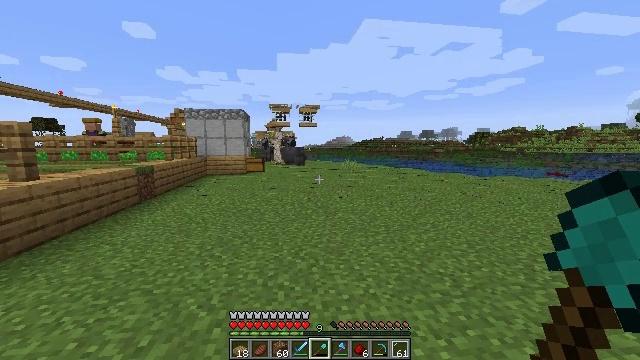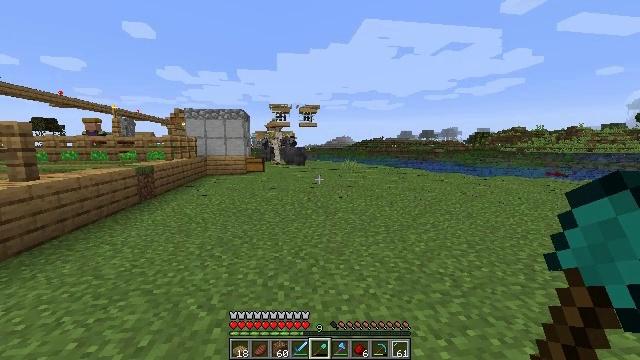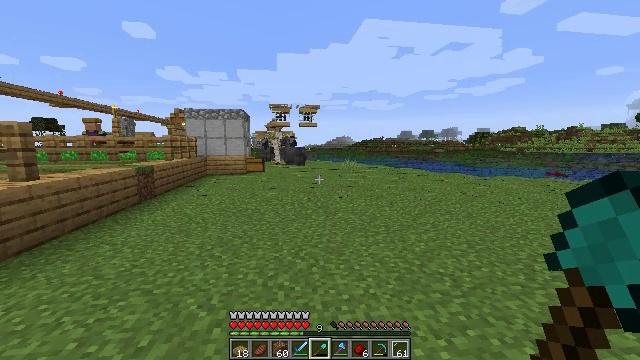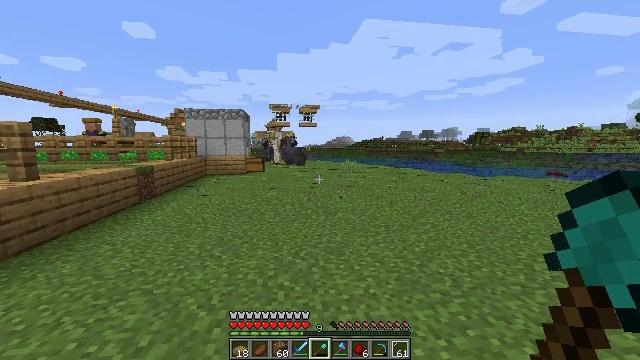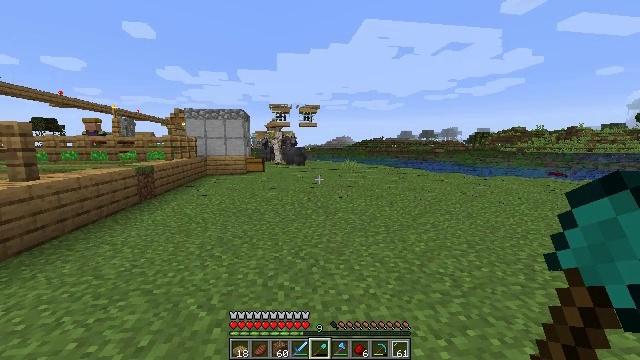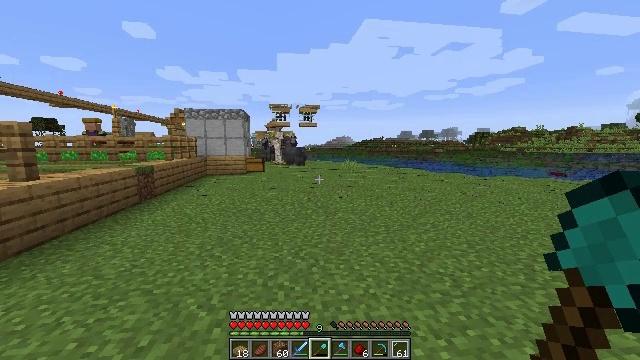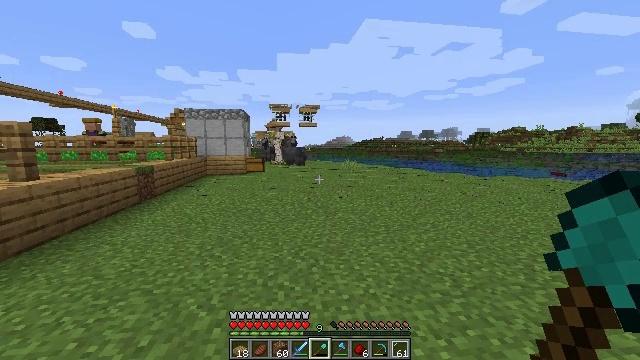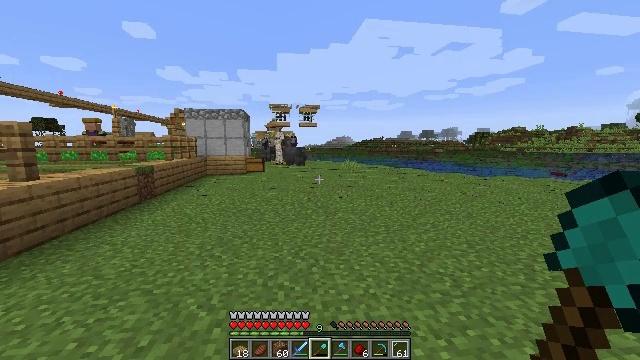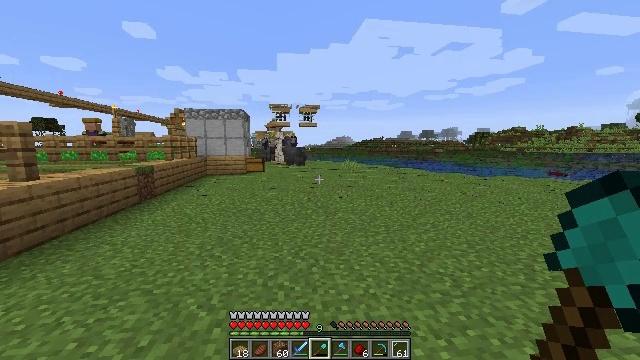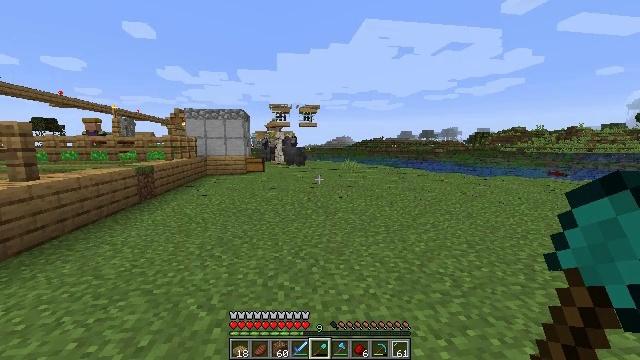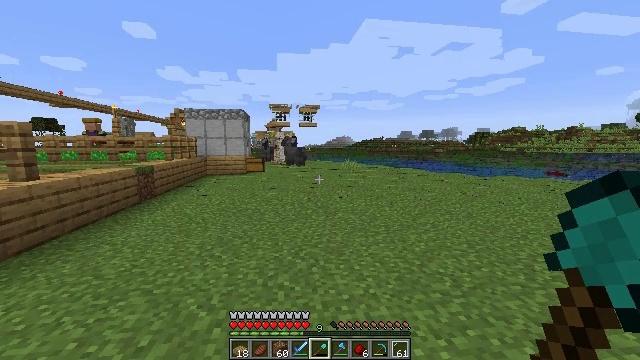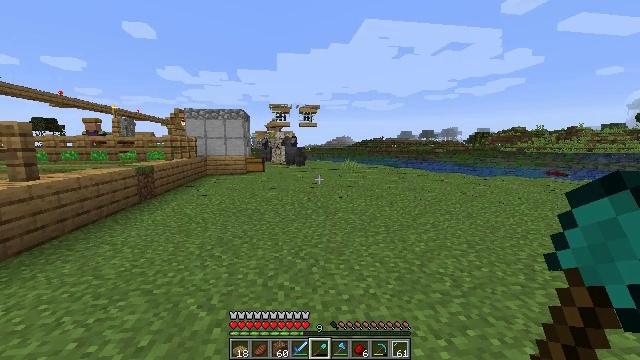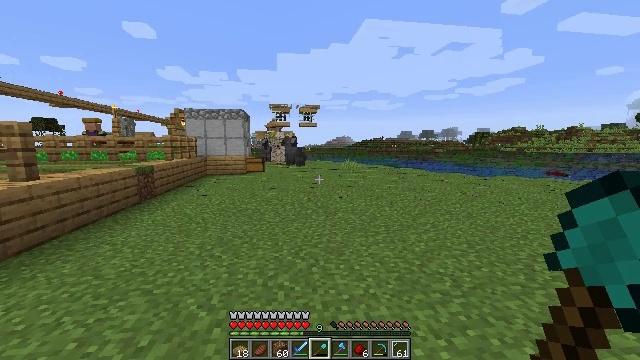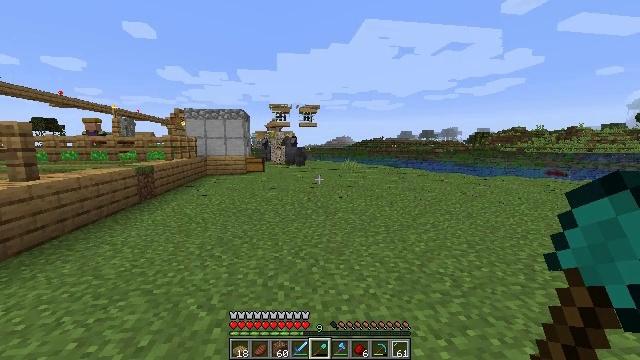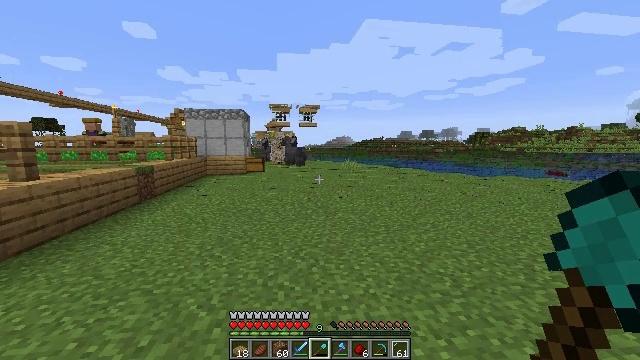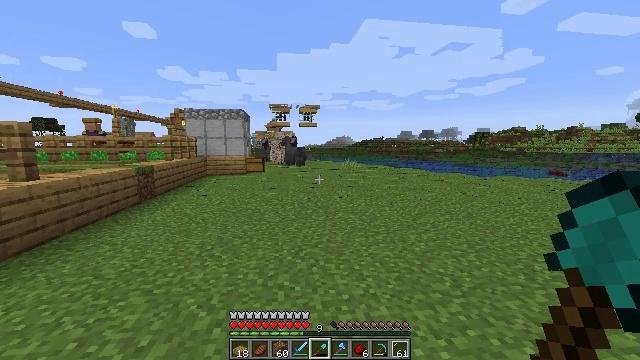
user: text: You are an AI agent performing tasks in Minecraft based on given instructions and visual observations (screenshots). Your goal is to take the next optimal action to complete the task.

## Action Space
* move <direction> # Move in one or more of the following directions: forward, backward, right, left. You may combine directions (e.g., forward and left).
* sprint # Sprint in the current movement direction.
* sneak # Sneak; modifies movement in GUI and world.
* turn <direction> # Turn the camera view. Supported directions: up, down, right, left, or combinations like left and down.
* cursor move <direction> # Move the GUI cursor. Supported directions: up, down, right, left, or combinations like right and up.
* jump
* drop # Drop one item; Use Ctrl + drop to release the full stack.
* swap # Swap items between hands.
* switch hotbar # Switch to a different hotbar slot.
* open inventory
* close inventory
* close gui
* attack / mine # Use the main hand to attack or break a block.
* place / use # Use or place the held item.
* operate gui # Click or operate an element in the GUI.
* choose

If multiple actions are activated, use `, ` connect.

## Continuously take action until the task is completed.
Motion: motion action
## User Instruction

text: Collect carrots by breaking the crop.
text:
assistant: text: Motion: no_op
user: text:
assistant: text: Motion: no_op
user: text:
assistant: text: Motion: no_op
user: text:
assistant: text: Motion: no_op
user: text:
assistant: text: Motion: no_op
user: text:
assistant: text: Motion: no_op
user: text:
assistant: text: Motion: no_op
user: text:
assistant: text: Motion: no_op
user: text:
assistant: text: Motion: no_op
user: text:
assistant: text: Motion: no_op
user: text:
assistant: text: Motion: no_op
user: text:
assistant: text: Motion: no_op
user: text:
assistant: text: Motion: no_op
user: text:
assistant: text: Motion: no_op
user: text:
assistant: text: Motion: no_op
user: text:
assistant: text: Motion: no_op
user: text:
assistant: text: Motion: no_op
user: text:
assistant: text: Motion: no_op
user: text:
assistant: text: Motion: no_op
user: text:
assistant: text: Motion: no_op
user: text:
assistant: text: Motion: no_op
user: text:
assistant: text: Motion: no_op
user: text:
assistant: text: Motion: no_op
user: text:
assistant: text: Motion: no_op
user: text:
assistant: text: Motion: no_op
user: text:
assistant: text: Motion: no_op
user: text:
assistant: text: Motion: no_op
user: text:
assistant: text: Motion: no_op
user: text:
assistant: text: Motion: no_op
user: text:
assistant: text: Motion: no_op